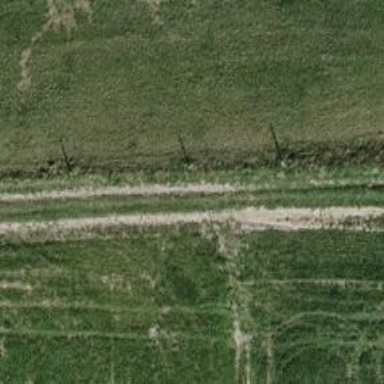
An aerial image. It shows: Grassy track with grade5 tracktype.